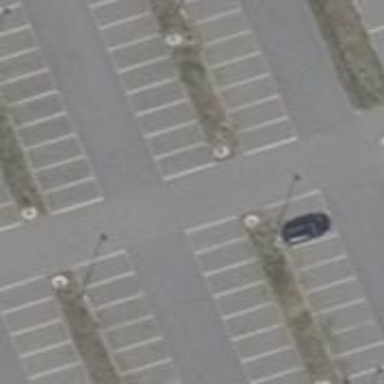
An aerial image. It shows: Asphalt parking aisle road.